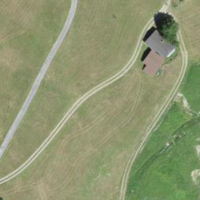
EUNIS habitat code: 26
Species observed at this site:
Parnassia palustris